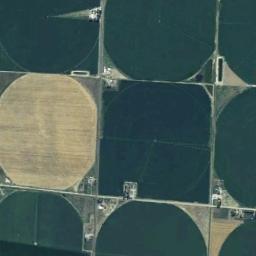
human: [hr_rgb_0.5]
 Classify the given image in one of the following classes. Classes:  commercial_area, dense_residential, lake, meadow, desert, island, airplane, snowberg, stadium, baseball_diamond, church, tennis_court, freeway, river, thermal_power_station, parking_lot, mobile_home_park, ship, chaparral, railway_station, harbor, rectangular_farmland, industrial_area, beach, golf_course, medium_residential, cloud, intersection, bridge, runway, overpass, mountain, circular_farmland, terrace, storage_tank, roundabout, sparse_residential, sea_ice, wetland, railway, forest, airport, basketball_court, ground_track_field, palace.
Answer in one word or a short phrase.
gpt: circular_farmland